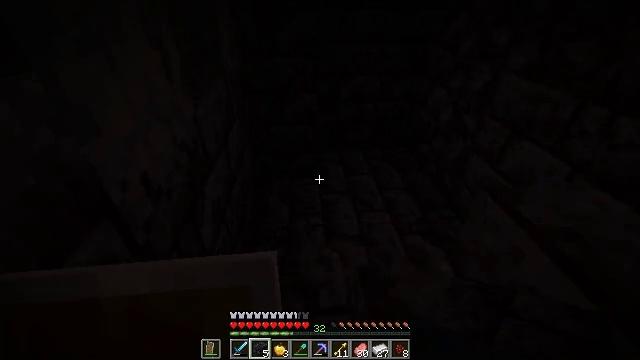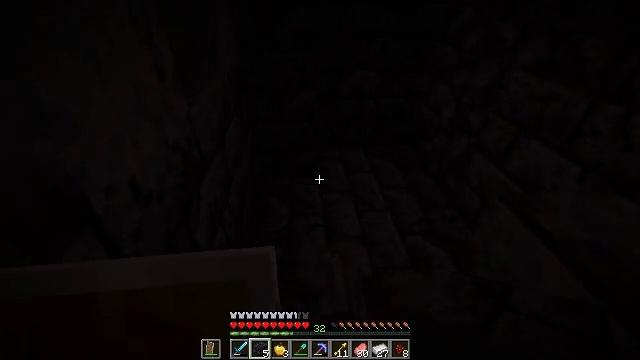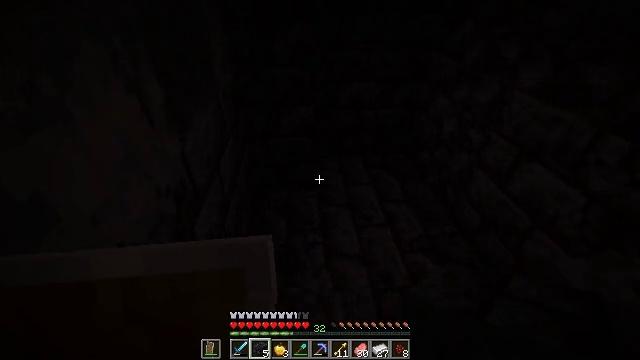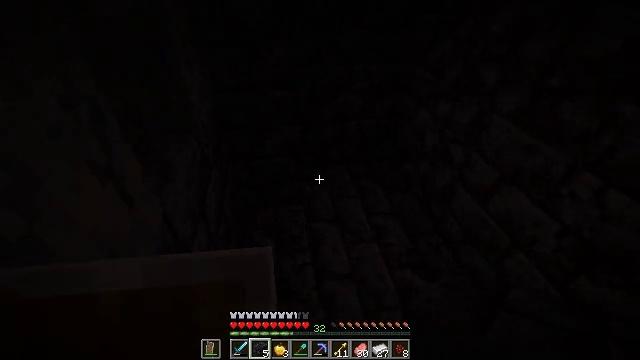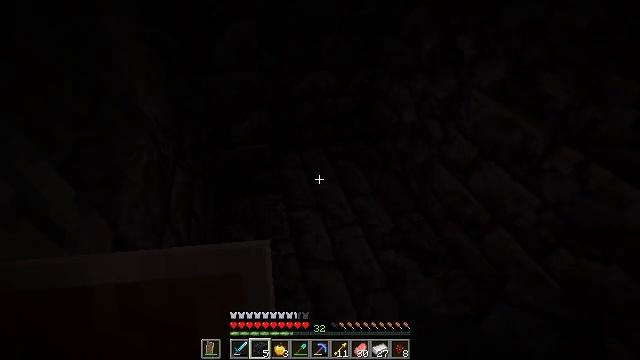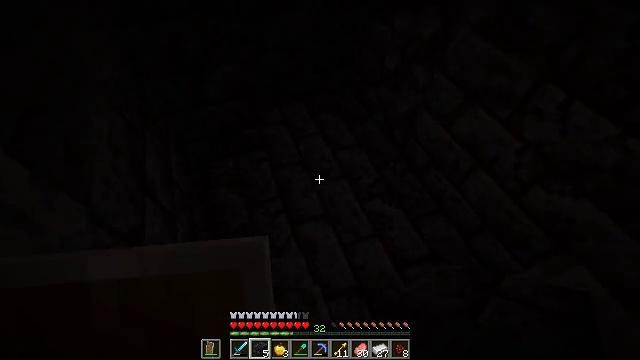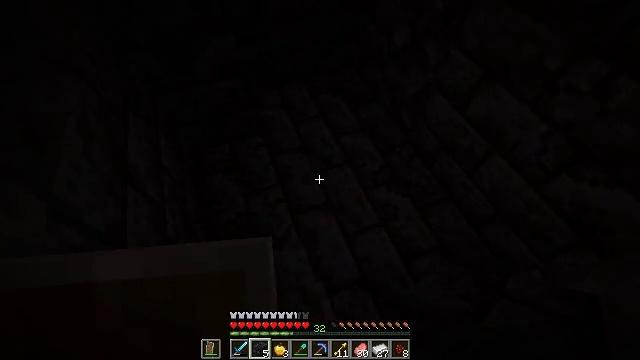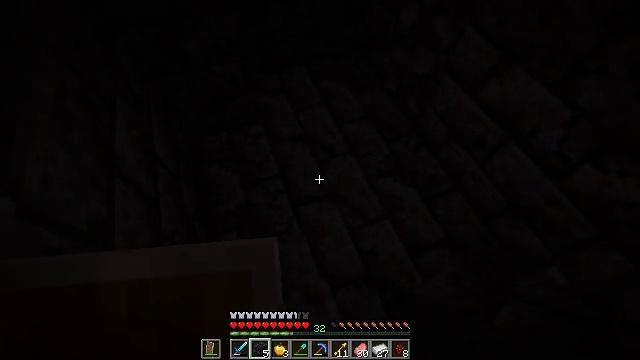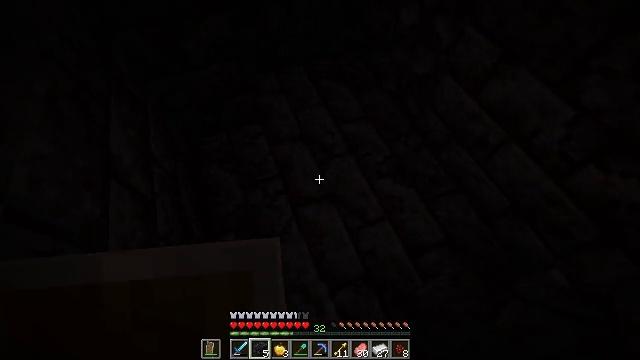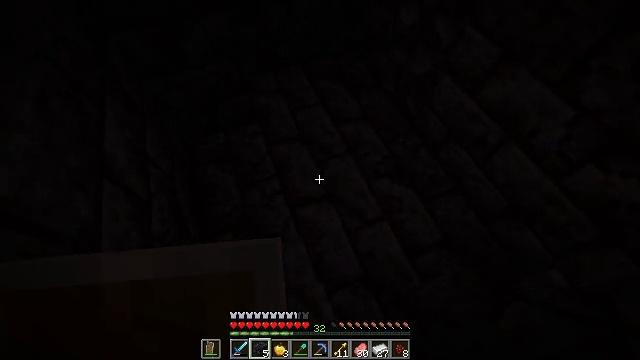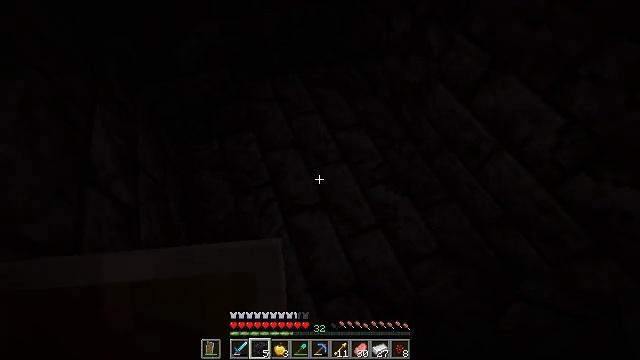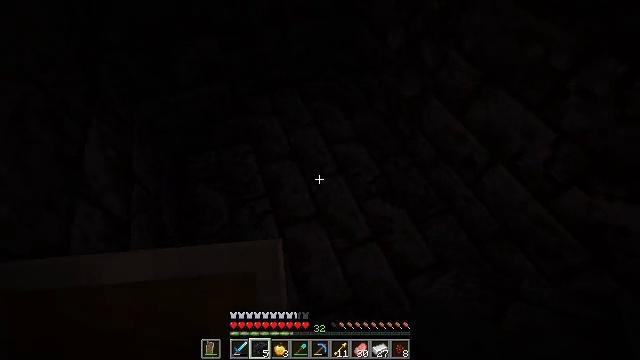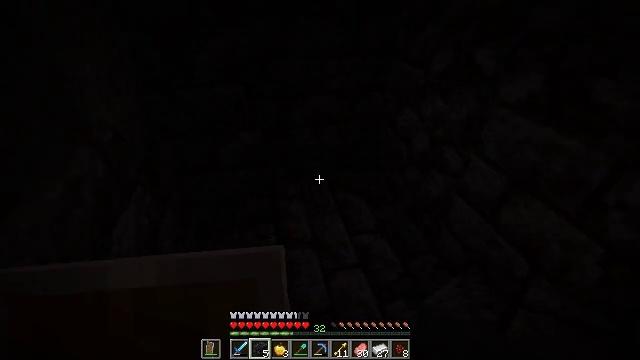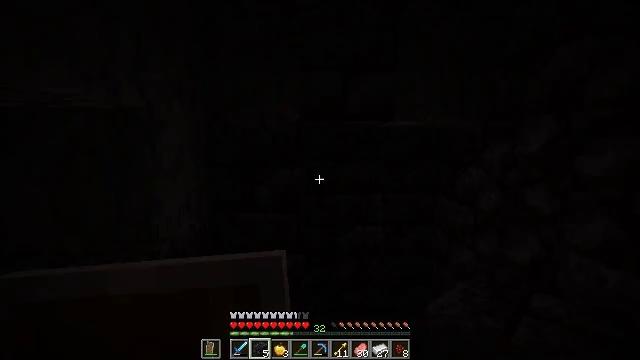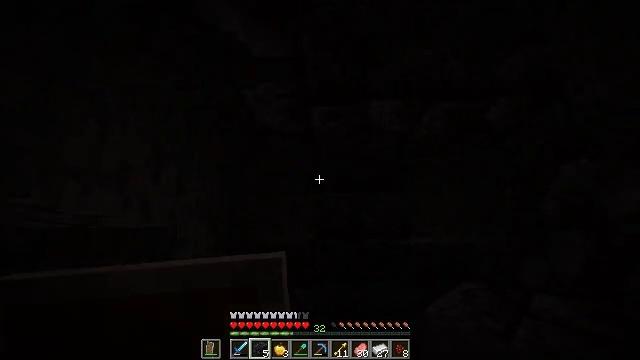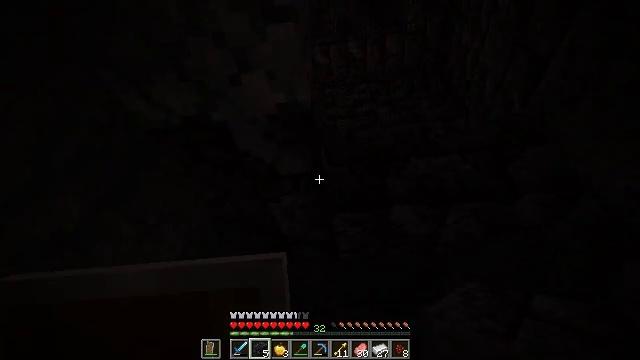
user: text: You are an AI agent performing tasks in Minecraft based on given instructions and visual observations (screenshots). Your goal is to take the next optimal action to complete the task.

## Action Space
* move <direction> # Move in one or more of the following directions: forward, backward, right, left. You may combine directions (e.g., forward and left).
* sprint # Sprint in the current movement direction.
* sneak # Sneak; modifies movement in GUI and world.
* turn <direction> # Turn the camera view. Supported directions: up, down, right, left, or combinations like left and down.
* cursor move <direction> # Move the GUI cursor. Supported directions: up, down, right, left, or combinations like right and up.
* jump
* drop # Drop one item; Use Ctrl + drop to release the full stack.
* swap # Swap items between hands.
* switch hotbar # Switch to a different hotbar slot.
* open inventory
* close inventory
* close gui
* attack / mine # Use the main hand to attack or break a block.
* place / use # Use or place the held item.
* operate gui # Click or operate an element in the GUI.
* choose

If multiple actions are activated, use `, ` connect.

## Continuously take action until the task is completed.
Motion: motion action
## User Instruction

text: Smelt some nether bricks in a furnace.
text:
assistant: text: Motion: move forward
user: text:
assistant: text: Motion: move forward
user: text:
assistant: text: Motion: move forward, turn right and down
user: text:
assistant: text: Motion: move forward, sneak, turn right and down
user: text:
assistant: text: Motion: move forward, sneak, turn right and down
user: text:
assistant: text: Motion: sneak, turn down
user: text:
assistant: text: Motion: sneak, turn down
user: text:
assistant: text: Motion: move right, sneak
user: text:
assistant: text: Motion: move right, sneak
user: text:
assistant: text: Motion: move right, sneak, turn up
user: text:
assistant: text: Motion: move right, sneak, turn up
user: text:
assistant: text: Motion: move right, sneak, turn left and up
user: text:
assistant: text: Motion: move right, sneak, turn left and up
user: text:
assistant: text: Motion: move right, sneak, turn left and up
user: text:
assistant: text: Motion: move left, sneak, turn left and up
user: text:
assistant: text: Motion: move left, sneak, turn left and up
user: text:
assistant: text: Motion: sneak
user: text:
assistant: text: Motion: sneak
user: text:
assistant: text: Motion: sneak
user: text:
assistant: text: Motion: sneak
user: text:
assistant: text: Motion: sneak
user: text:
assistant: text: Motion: move forward and move left, sneak
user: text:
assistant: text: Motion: move forward and move left, sneak
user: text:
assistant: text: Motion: move forward and move left, sneak
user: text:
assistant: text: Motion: move right, sneak, turn right and up
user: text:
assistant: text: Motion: move right, sneak, turn right and up
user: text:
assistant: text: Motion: move right, sneak, turn left and up
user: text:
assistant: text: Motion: move right, sneak, turn left and up
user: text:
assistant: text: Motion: move right, sneak, turn left and up
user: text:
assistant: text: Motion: move right, sneak, turn left and up